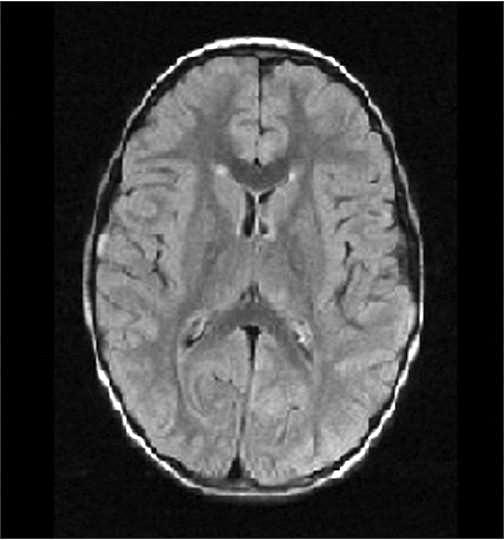
Label: notumor